Field crop: maize
Growth stage: 2
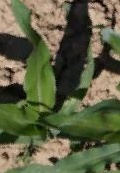
Species: maize